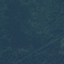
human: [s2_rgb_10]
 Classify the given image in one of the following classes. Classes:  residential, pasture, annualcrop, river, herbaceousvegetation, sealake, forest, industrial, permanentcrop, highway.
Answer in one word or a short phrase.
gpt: Forest